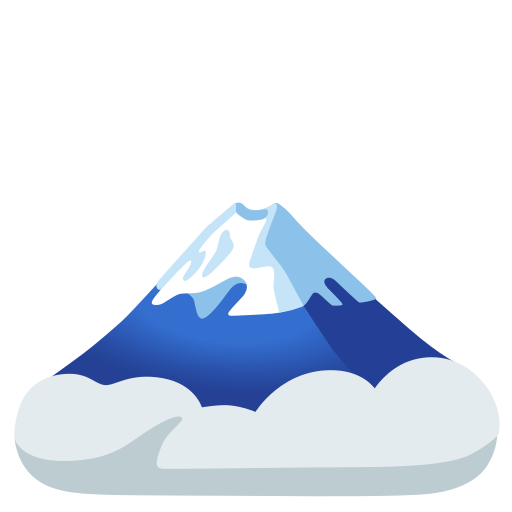
Emoji: 🗻